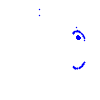
Particle: electron